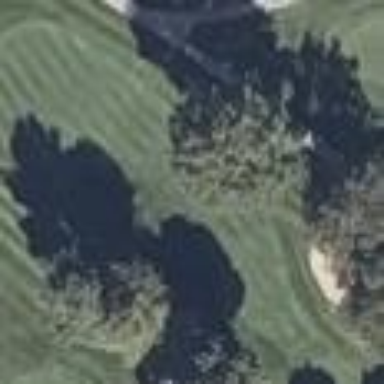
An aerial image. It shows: Grassy area designated as golf fairway.